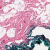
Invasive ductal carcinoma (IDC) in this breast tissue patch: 0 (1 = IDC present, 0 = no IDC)